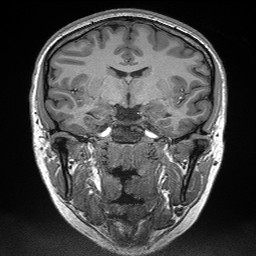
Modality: T1w
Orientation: sagittal
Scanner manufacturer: siemens
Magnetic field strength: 3 T
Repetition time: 2.3 s
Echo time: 0.00298 s